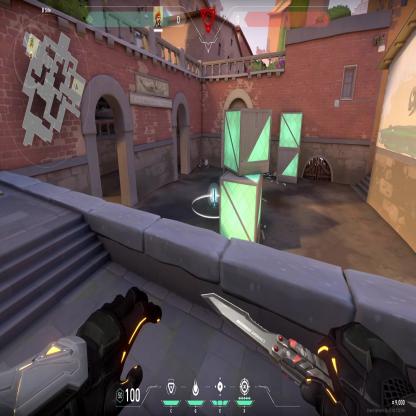
Label: planted spike